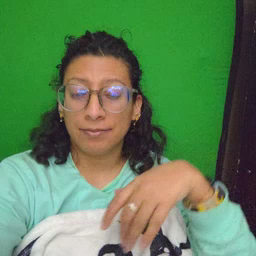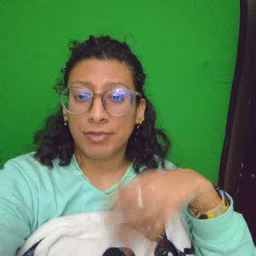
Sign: tree